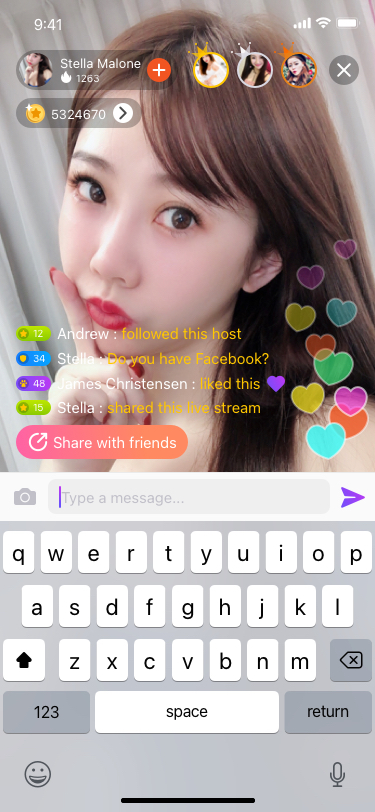
Text in this UI design:
Stella Malone
1263
5324670
Andrew : followed this host
Stella : shared this live stream
Stella : Do you have Facebook?
James Christensen : liked this
Share with friends